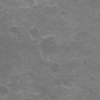
Label: not_dusty